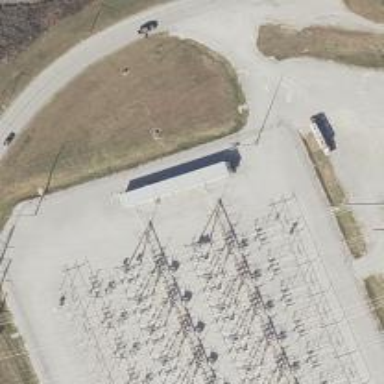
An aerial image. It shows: Switch used for power control.